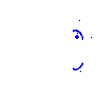
Particle: proton